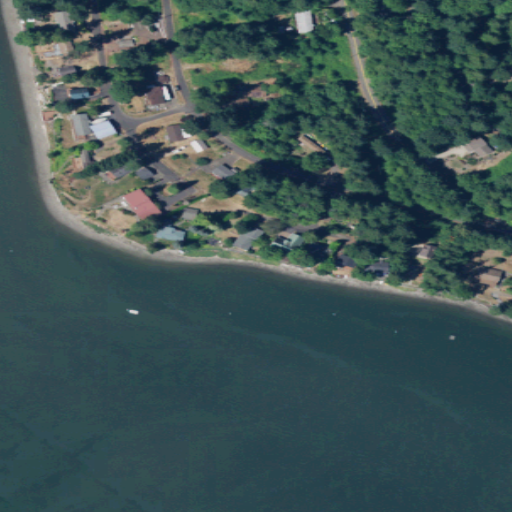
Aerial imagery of cape in Washington named Munson Point containing open water, open development, low intensity development, evergreen forest, barren land, herbaceous wetlands, deciduous forest, medium intensity development, and mixed forest